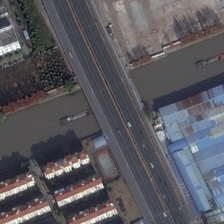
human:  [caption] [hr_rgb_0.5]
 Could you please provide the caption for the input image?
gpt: a bridge is on a river with many buildings in two sides of it .

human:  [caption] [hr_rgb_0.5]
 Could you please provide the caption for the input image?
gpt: a bridge is on a river with many buildings in two sides of it .

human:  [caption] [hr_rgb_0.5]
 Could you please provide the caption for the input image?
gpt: a bridge is on a river with many buildings in two sides of it .

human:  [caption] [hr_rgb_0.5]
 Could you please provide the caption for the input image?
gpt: a bridge is on a river with many buildings in two sides of it .

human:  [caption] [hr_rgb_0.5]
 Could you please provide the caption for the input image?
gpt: a bridge is on a river with many buildings in two sides of it .